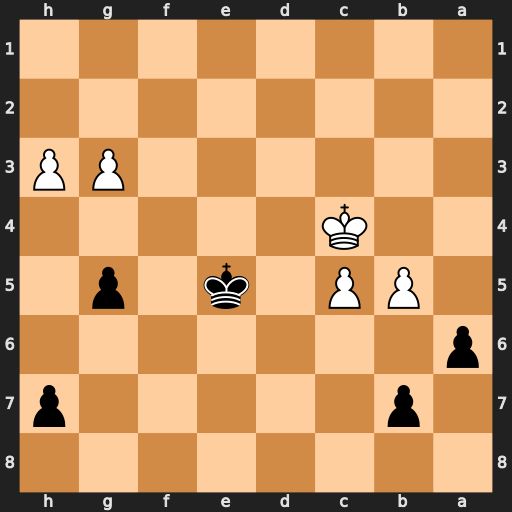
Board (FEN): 8/1p5p/p7/1PP1k1p1/2K5/6PP/8/8
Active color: b
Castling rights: -
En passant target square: -
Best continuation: axb5+ Kxb5 h5 h4 g4